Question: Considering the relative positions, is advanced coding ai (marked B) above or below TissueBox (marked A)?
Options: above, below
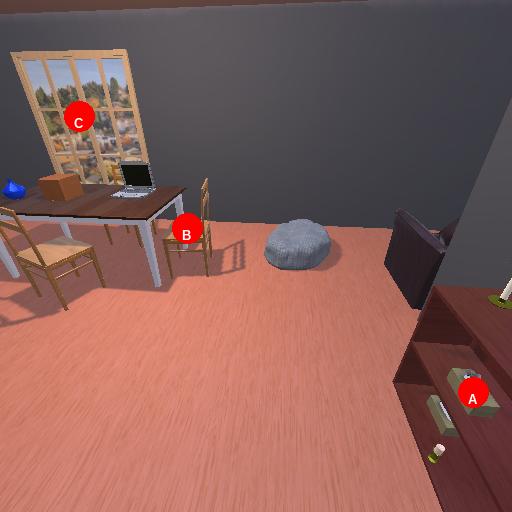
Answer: above